Field crop: tomato
Growth stage: 1
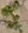
Species: portulaca